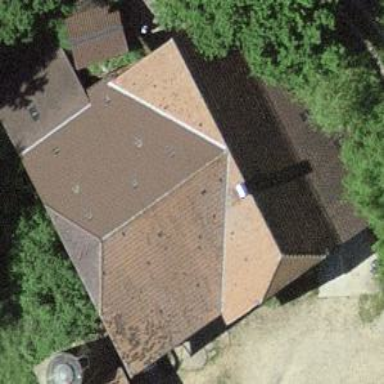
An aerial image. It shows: Farm building.